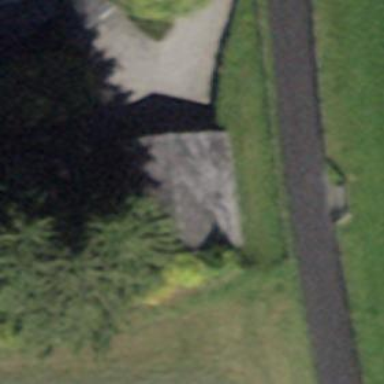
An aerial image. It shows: Garage.